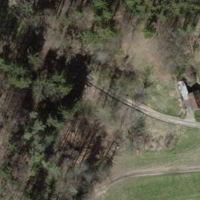
EUNIS habitat code: 41
Species observed at this site:
Andrena helvola
Cheilosia albipila